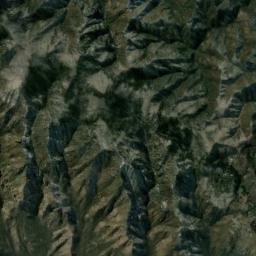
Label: mountain